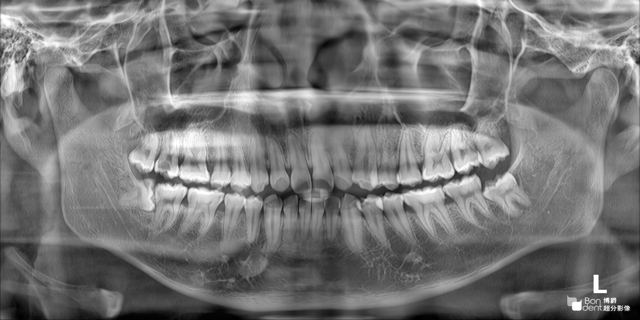
adult